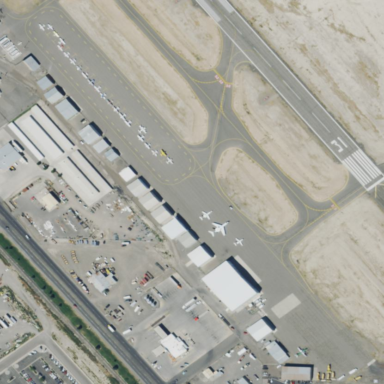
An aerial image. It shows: Apron at the airport.